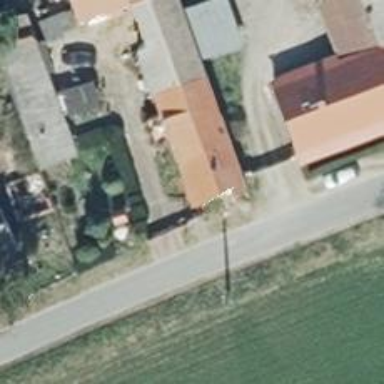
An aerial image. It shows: Minor power line.